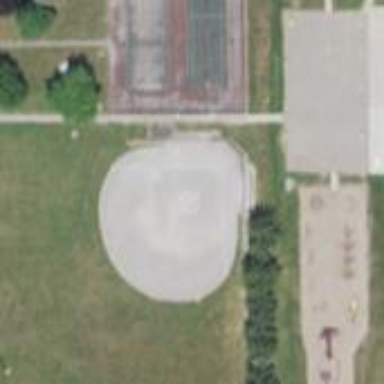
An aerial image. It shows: Baseball pitch for leisure land.